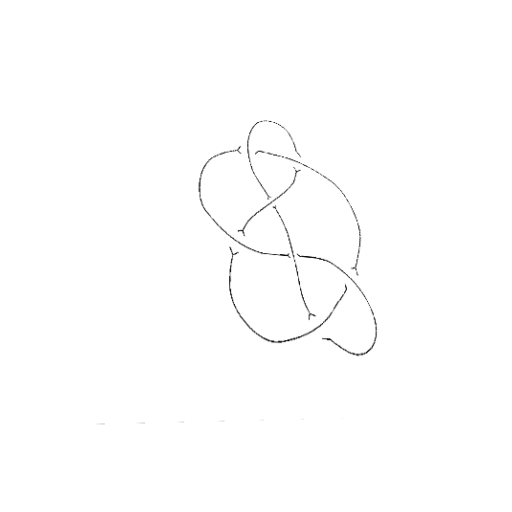
Crossing number: 7